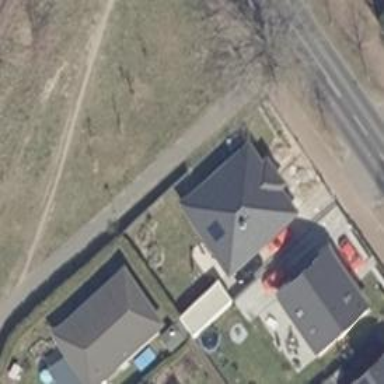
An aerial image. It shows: Detached building with hipped roof.